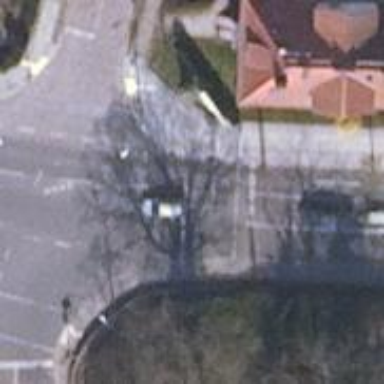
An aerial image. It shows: Road with traffic signals for signaling.